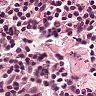
Metastatic tissue present: no